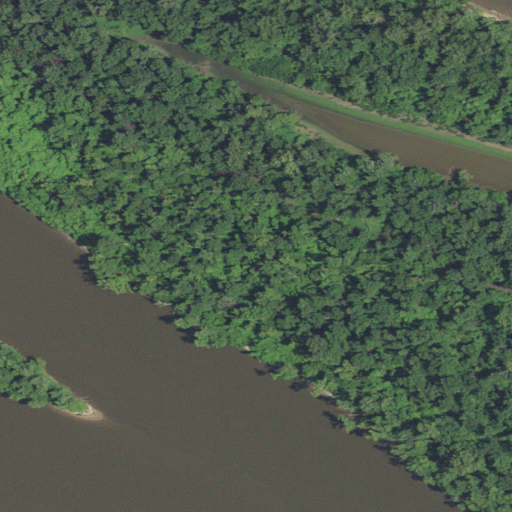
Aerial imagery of island in Missouri named Portage Island containing woody wetlands, open water, and herbaceous wetlands